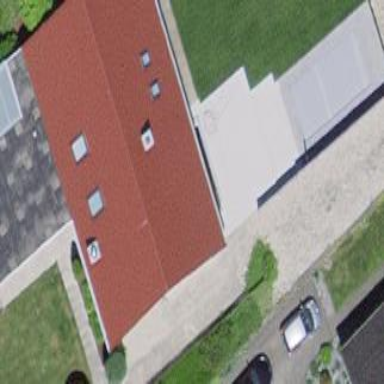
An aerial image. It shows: Residential building.